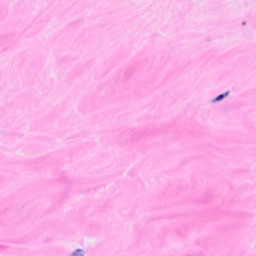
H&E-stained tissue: Breast